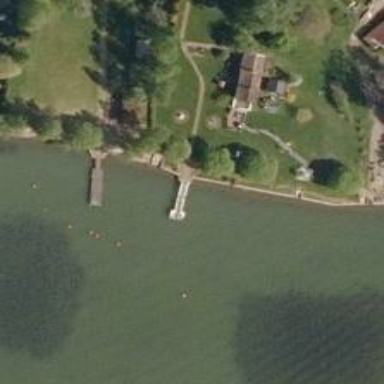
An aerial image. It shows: Man-made pier.